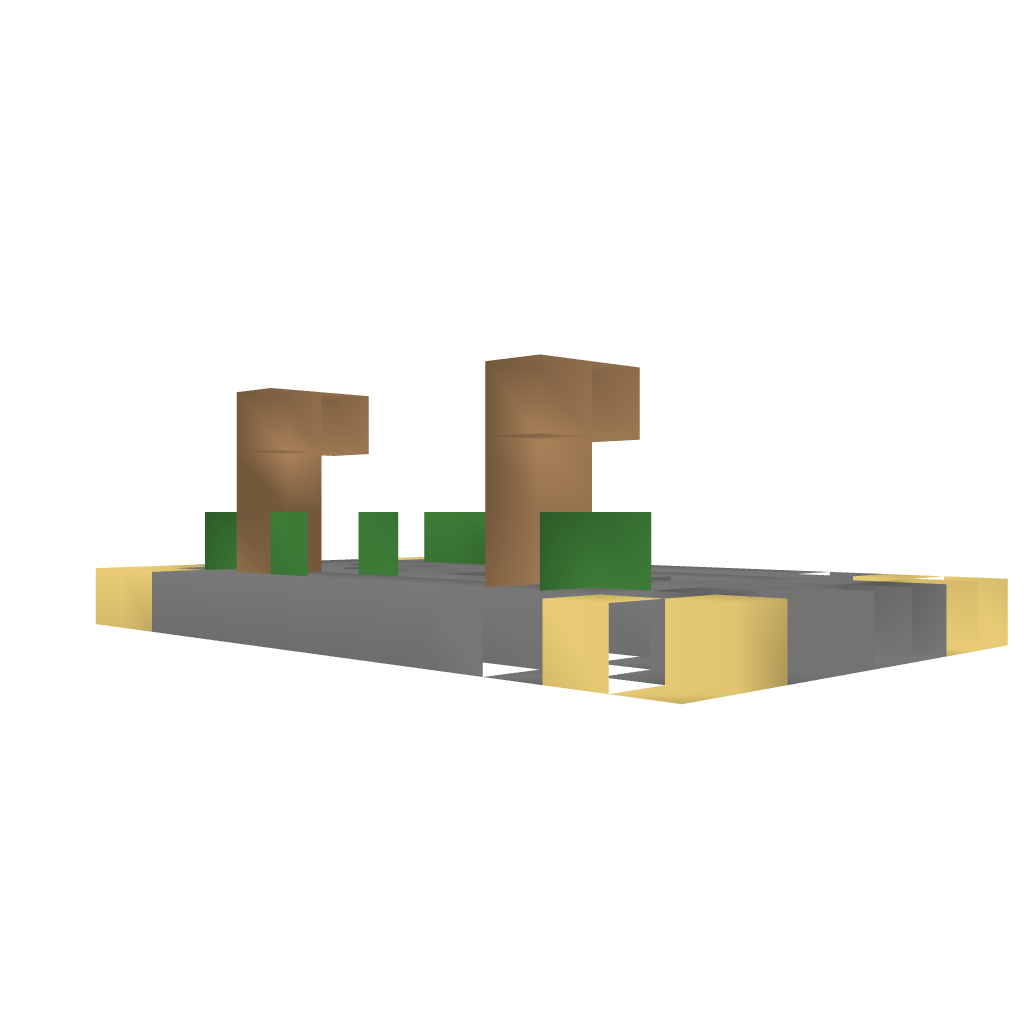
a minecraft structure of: Small Medieval Road bad low quality